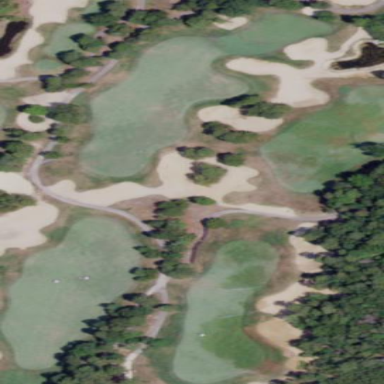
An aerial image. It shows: Rough area in golf course.